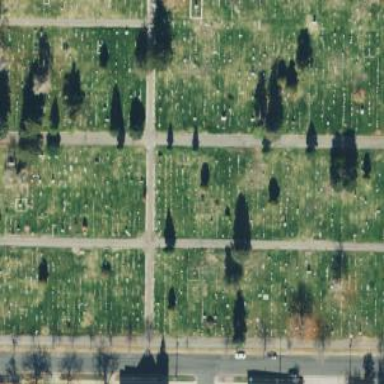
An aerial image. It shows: Sector within cemetery.